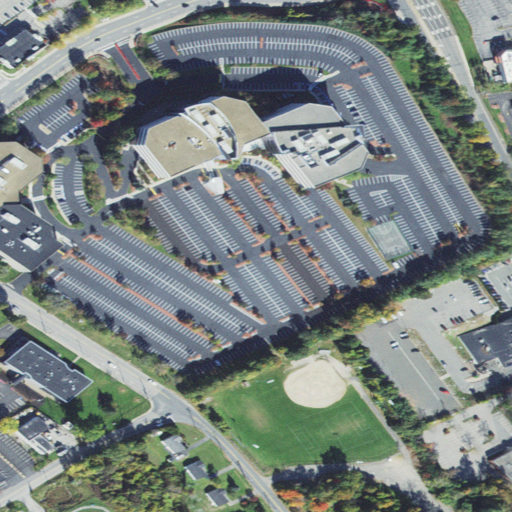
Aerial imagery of mountain in Massachusetts named Babylon Hill containing high intensity development, medium intensity development, low intensity development, open development, and deciduous forest